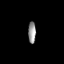
Tissue: prostate
Cell type: T cells
Senescence score: 0.3217
Nuclear area (px): 166
Mean DAPI intensity: 146.337